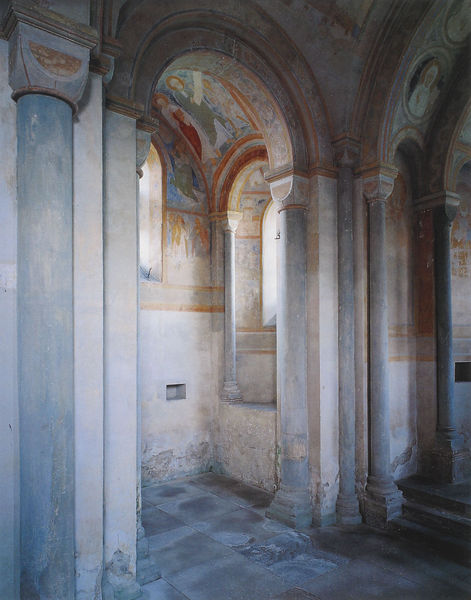
Titel: Romanische Dorfkirche in Idensen
Standort: Idensen, Dorfkirche (EU - D - Nds)
Schlagwörter: blau, flügel, schatten, weiß, grün, fenster, hell, licht, orange, schwarz, säule, säulen, tür, gebäude, rot, malerei, muster, sockel, stein, steine, innenraum, kirche, boden, engel, ornage, ecke, bogen, italien, bank, treppe, wandmalerei, stufe, stufen, tor, bemalt, foto, bögen, fussboden, gang, nische, torbogen, loch, kachel, kacheln, kaputt, jesus, fresko, niesche, fresco, kirhce, apostel, steinfliesen, verwinkelt